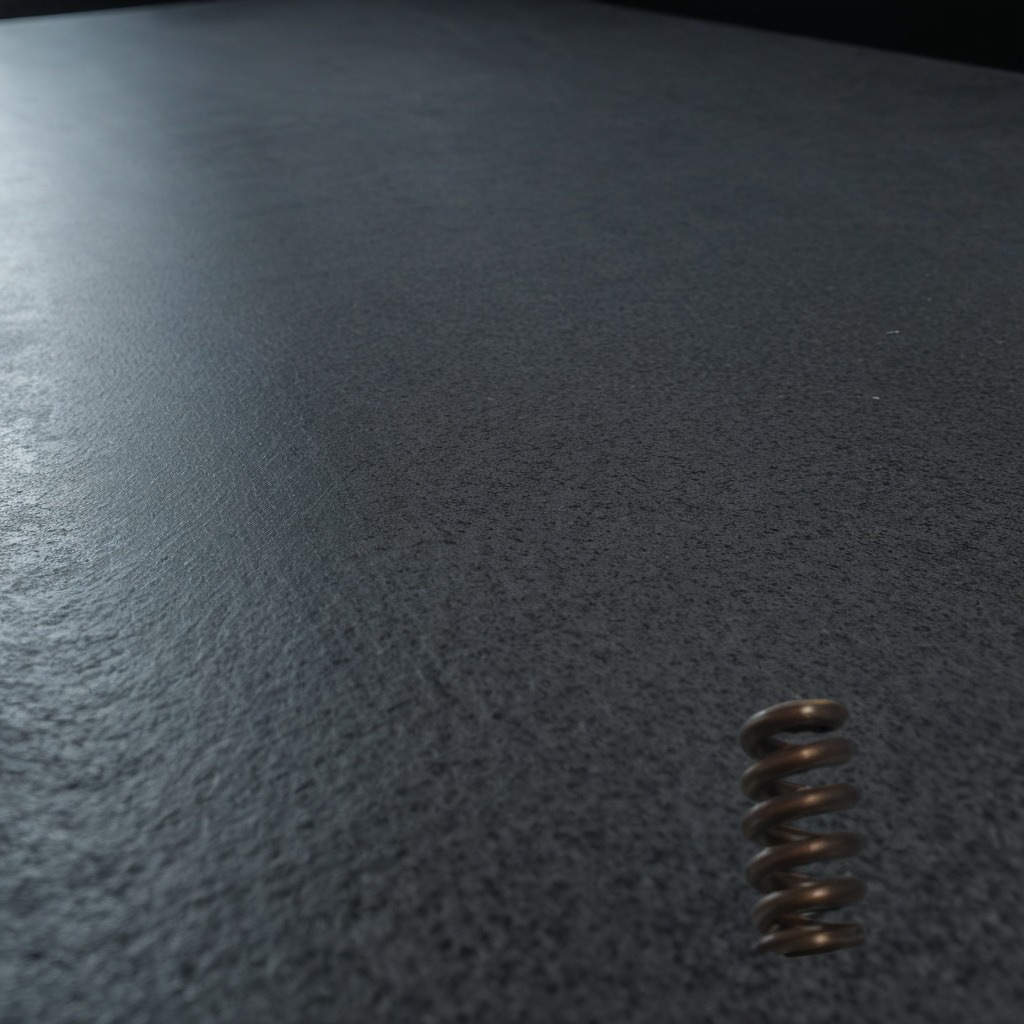
A coiled metal spring lies on the clean granite table inside a workshop at night.